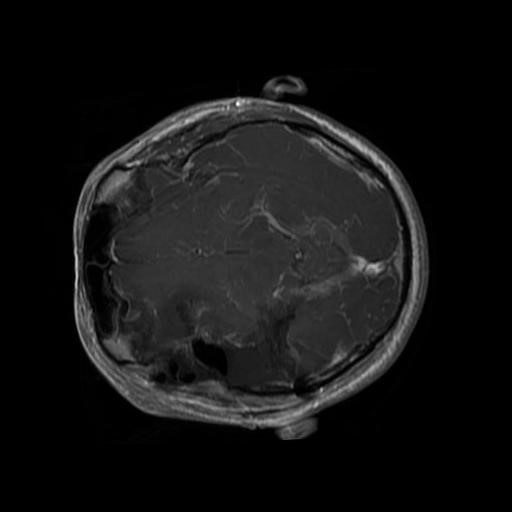
Label: brain_glioma